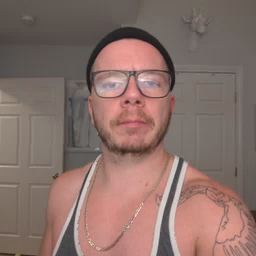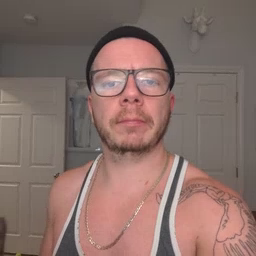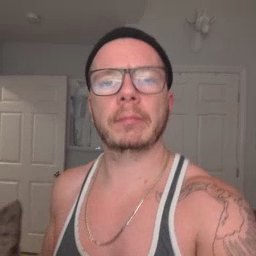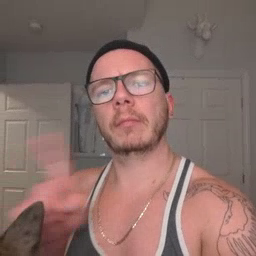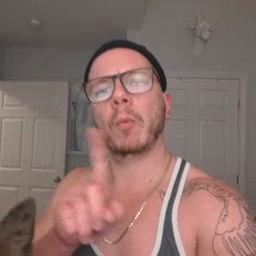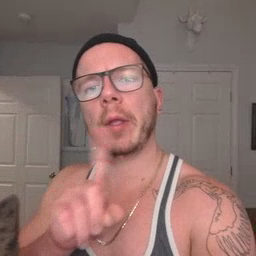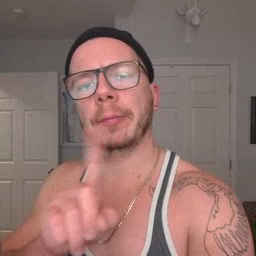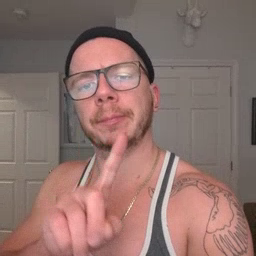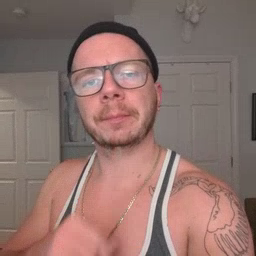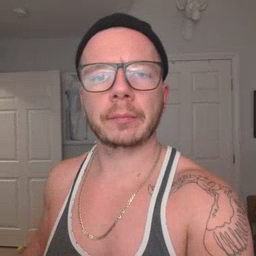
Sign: where